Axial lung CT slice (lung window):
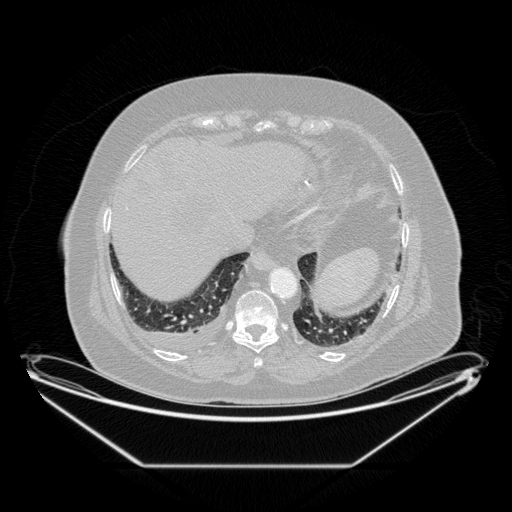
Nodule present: no